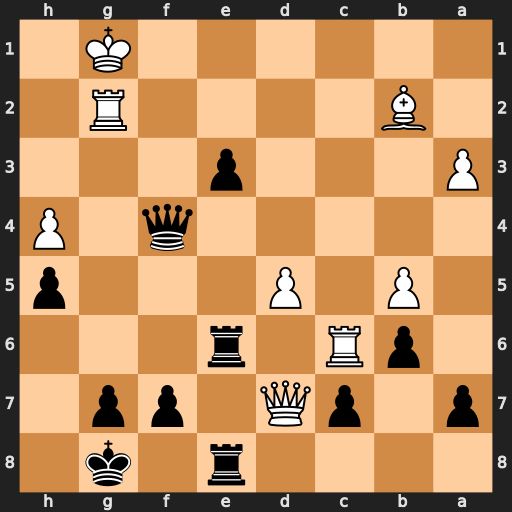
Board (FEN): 4r1k1/p1pQ1pp1/1pR1r3/1P1P3p/5q1P/P3p3/1B4R1/6K1
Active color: b
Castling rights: -
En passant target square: -
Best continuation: R6e7 Qxe8+ Rxe8